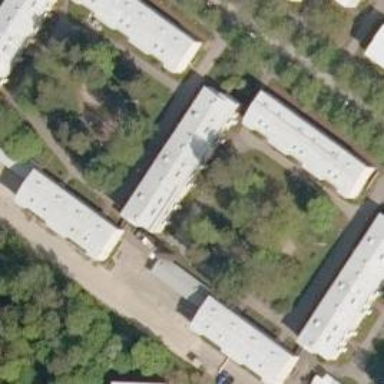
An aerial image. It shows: View of apartment building.